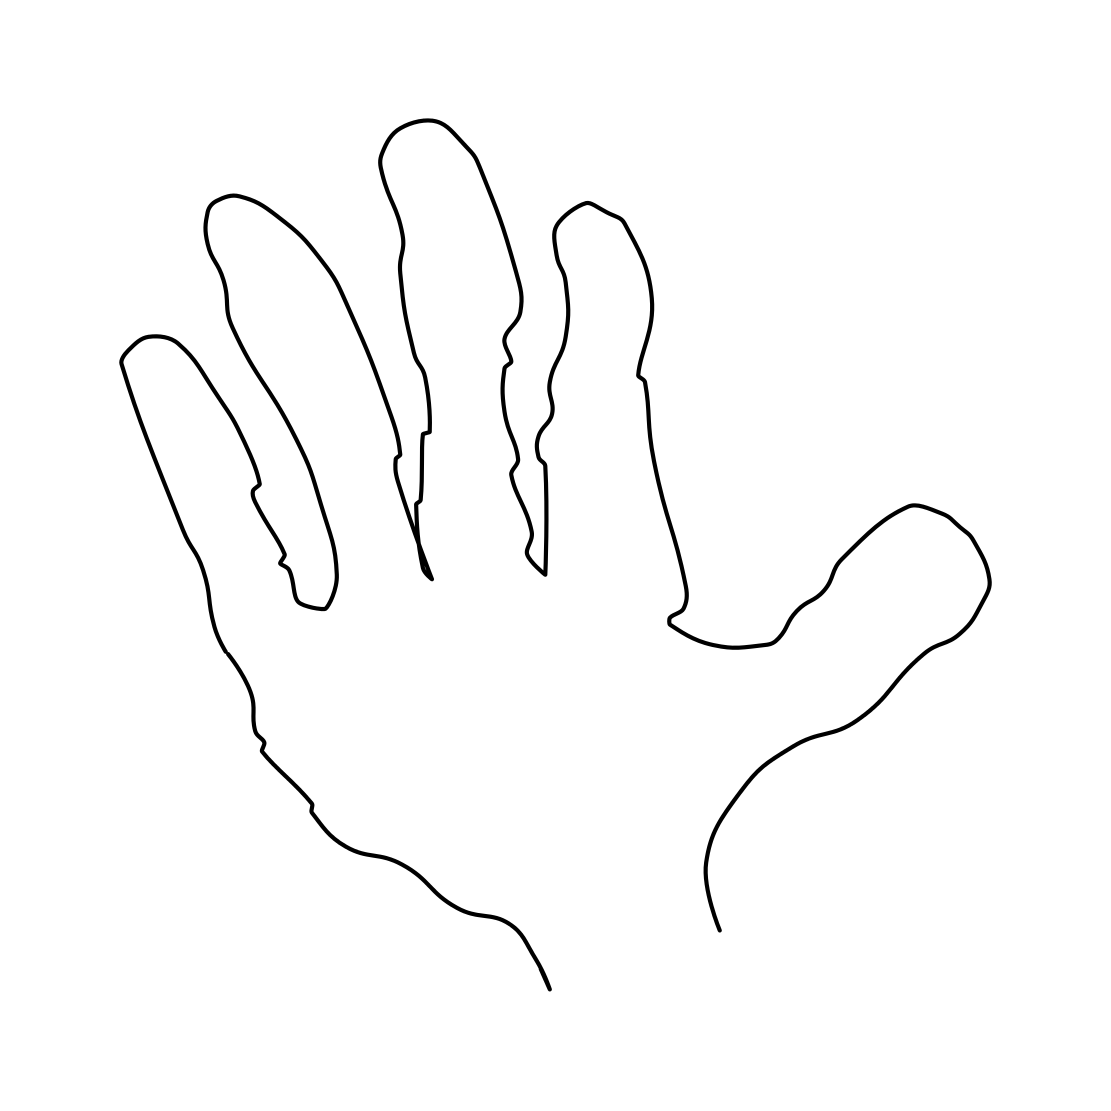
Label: hand